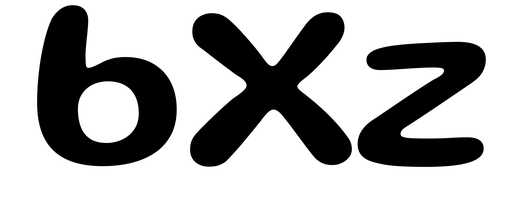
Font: Gluten_Medium